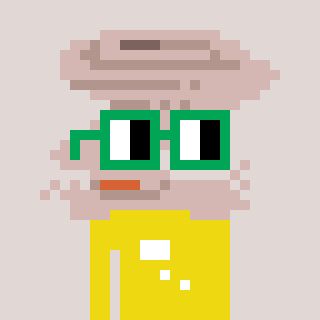
a pixel art character with square green glasses, a tornado-shaped head and a yellow-colored body on a warm background